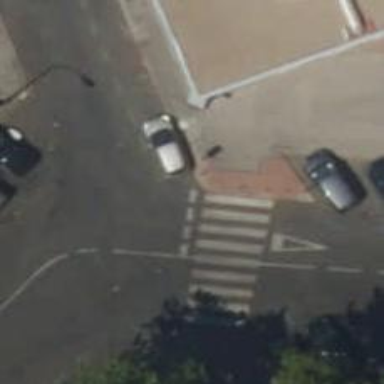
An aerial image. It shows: Uncontrolled crossing on the road.